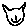
Label: cat